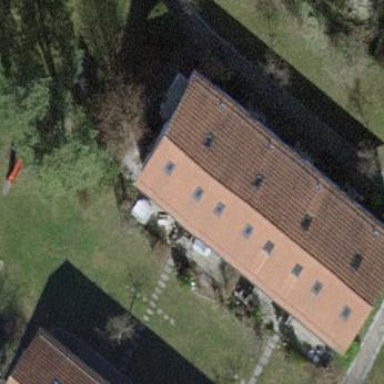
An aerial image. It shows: Terrace building.